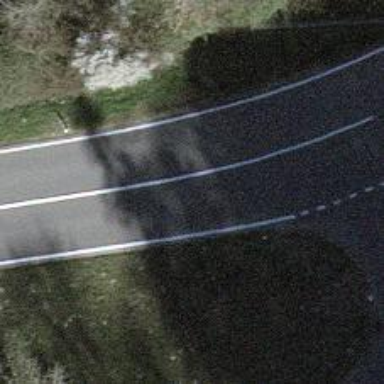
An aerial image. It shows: Secondary road with asphalt surface.